Question: I have an SQL table with a lot of data inside, and I have to display them in a webpage. You can find it <URL>. By the way the data must be displayed in this way:
1. From the highest to the lowest VR (number that indicates the online points of this game)
2. People that reached 99,999 points must be displayed from the oldest to the newest date. Here you can see a picture as example:

My code works fine because the point 1 is satisfied, since the list goes from people with max points (99,999) to people with the minimum points (50,000). I have another problem.
I need to sort the people with 99,999 points looking at the date. In fact, if you look at the picture I have linked in point 2, the table on the right has the records (99,999) cronologically sorted but the table on the left has not.
'''
<?php
$a=mysqli_connect("localhost","username","password","my_mk7vrlist");
$res= mysqli_query($a,"SELECT * FROM 0_vrs_europe ORDER BY 'vrs' DESC, 'date' DESC LIMIT 0 , 150");
while($row = mysqli_fetch_array($res))
{
//here I print the rows of my html table
}
mysqli_close($a);
?>
'''
This is the code I have written for the table on the left, which is not cronologically sorted. In particular I thought about this:
'''
ORDER BY 'vrs' DESC, 'date' DESC
'''
With this code, the table is displayed in a decrescent order according with the vrs but people with 99,999 VR are not sorted in a correct cronological order. Could you help me?
The column with the date is a 'varchar' in my table.
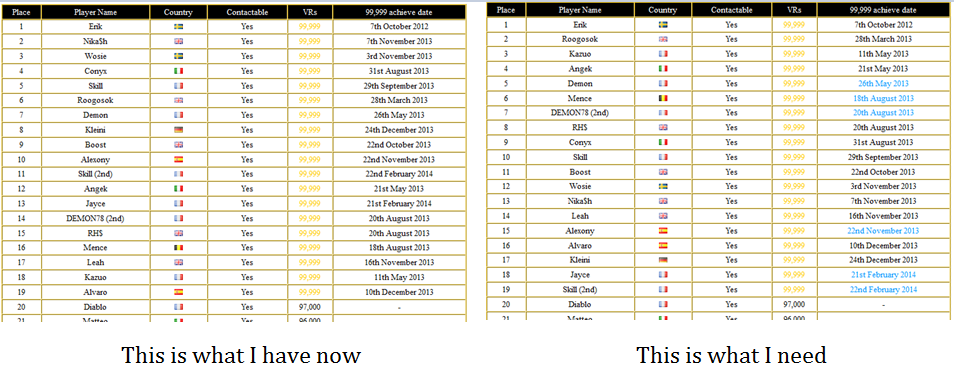
Answer: How are you storing your dates? If you are saving them like strings, then order_by desc will not work. You will need to either save the values as a timestamp or convert them when you do the query.
See: <URL>
In order to do the select considering your string format, see the Specifier section in:
<URL>
Assume your field name is called date.
'''
select date_format(str_to_date(date, '%D %M %Y'), '%D %M %Y');
'''
From the link I gave you:
'''
%D Day of the month with English suffix (0th, 1st, 2nd, 3rd, ...)
%M Month name (January..December)
%Y Year, numeric, four digits
'''